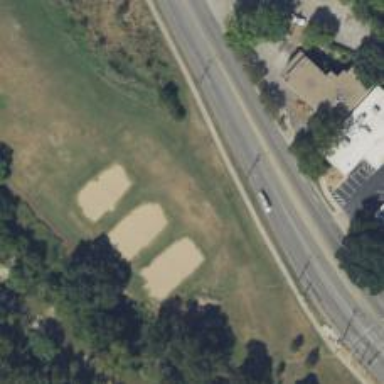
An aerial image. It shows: Park for leisure and recreation activities. It includes sand volleyball court.